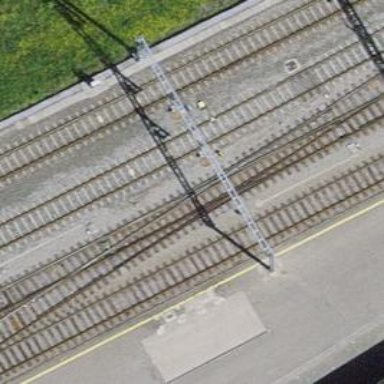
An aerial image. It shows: Railway siding with one electrified track and contact line for powering the train.